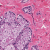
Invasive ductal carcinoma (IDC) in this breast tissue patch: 0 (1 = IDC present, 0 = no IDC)